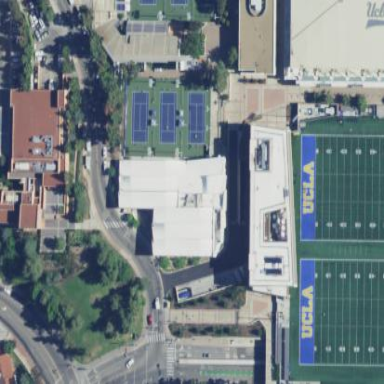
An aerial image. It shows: University building with sports hall for basketball.